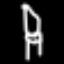
Label: chair